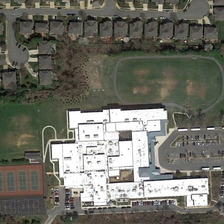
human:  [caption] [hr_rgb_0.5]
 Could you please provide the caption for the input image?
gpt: many buildings are a school with a white building and four tennis courts .

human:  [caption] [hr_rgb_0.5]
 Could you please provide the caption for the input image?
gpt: lots of white and gray buildings around the playground .

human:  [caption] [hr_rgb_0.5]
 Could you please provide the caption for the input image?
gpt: in the middle of the picture there are few green lawns .

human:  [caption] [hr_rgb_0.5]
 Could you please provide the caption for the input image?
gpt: many buildings are a school with a white building and four tennis courts .

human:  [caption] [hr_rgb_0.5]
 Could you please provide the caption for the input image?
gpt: lots of white and gray buildings around the playground .